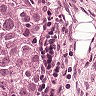
Metastatic tissue present: yes